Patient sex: M
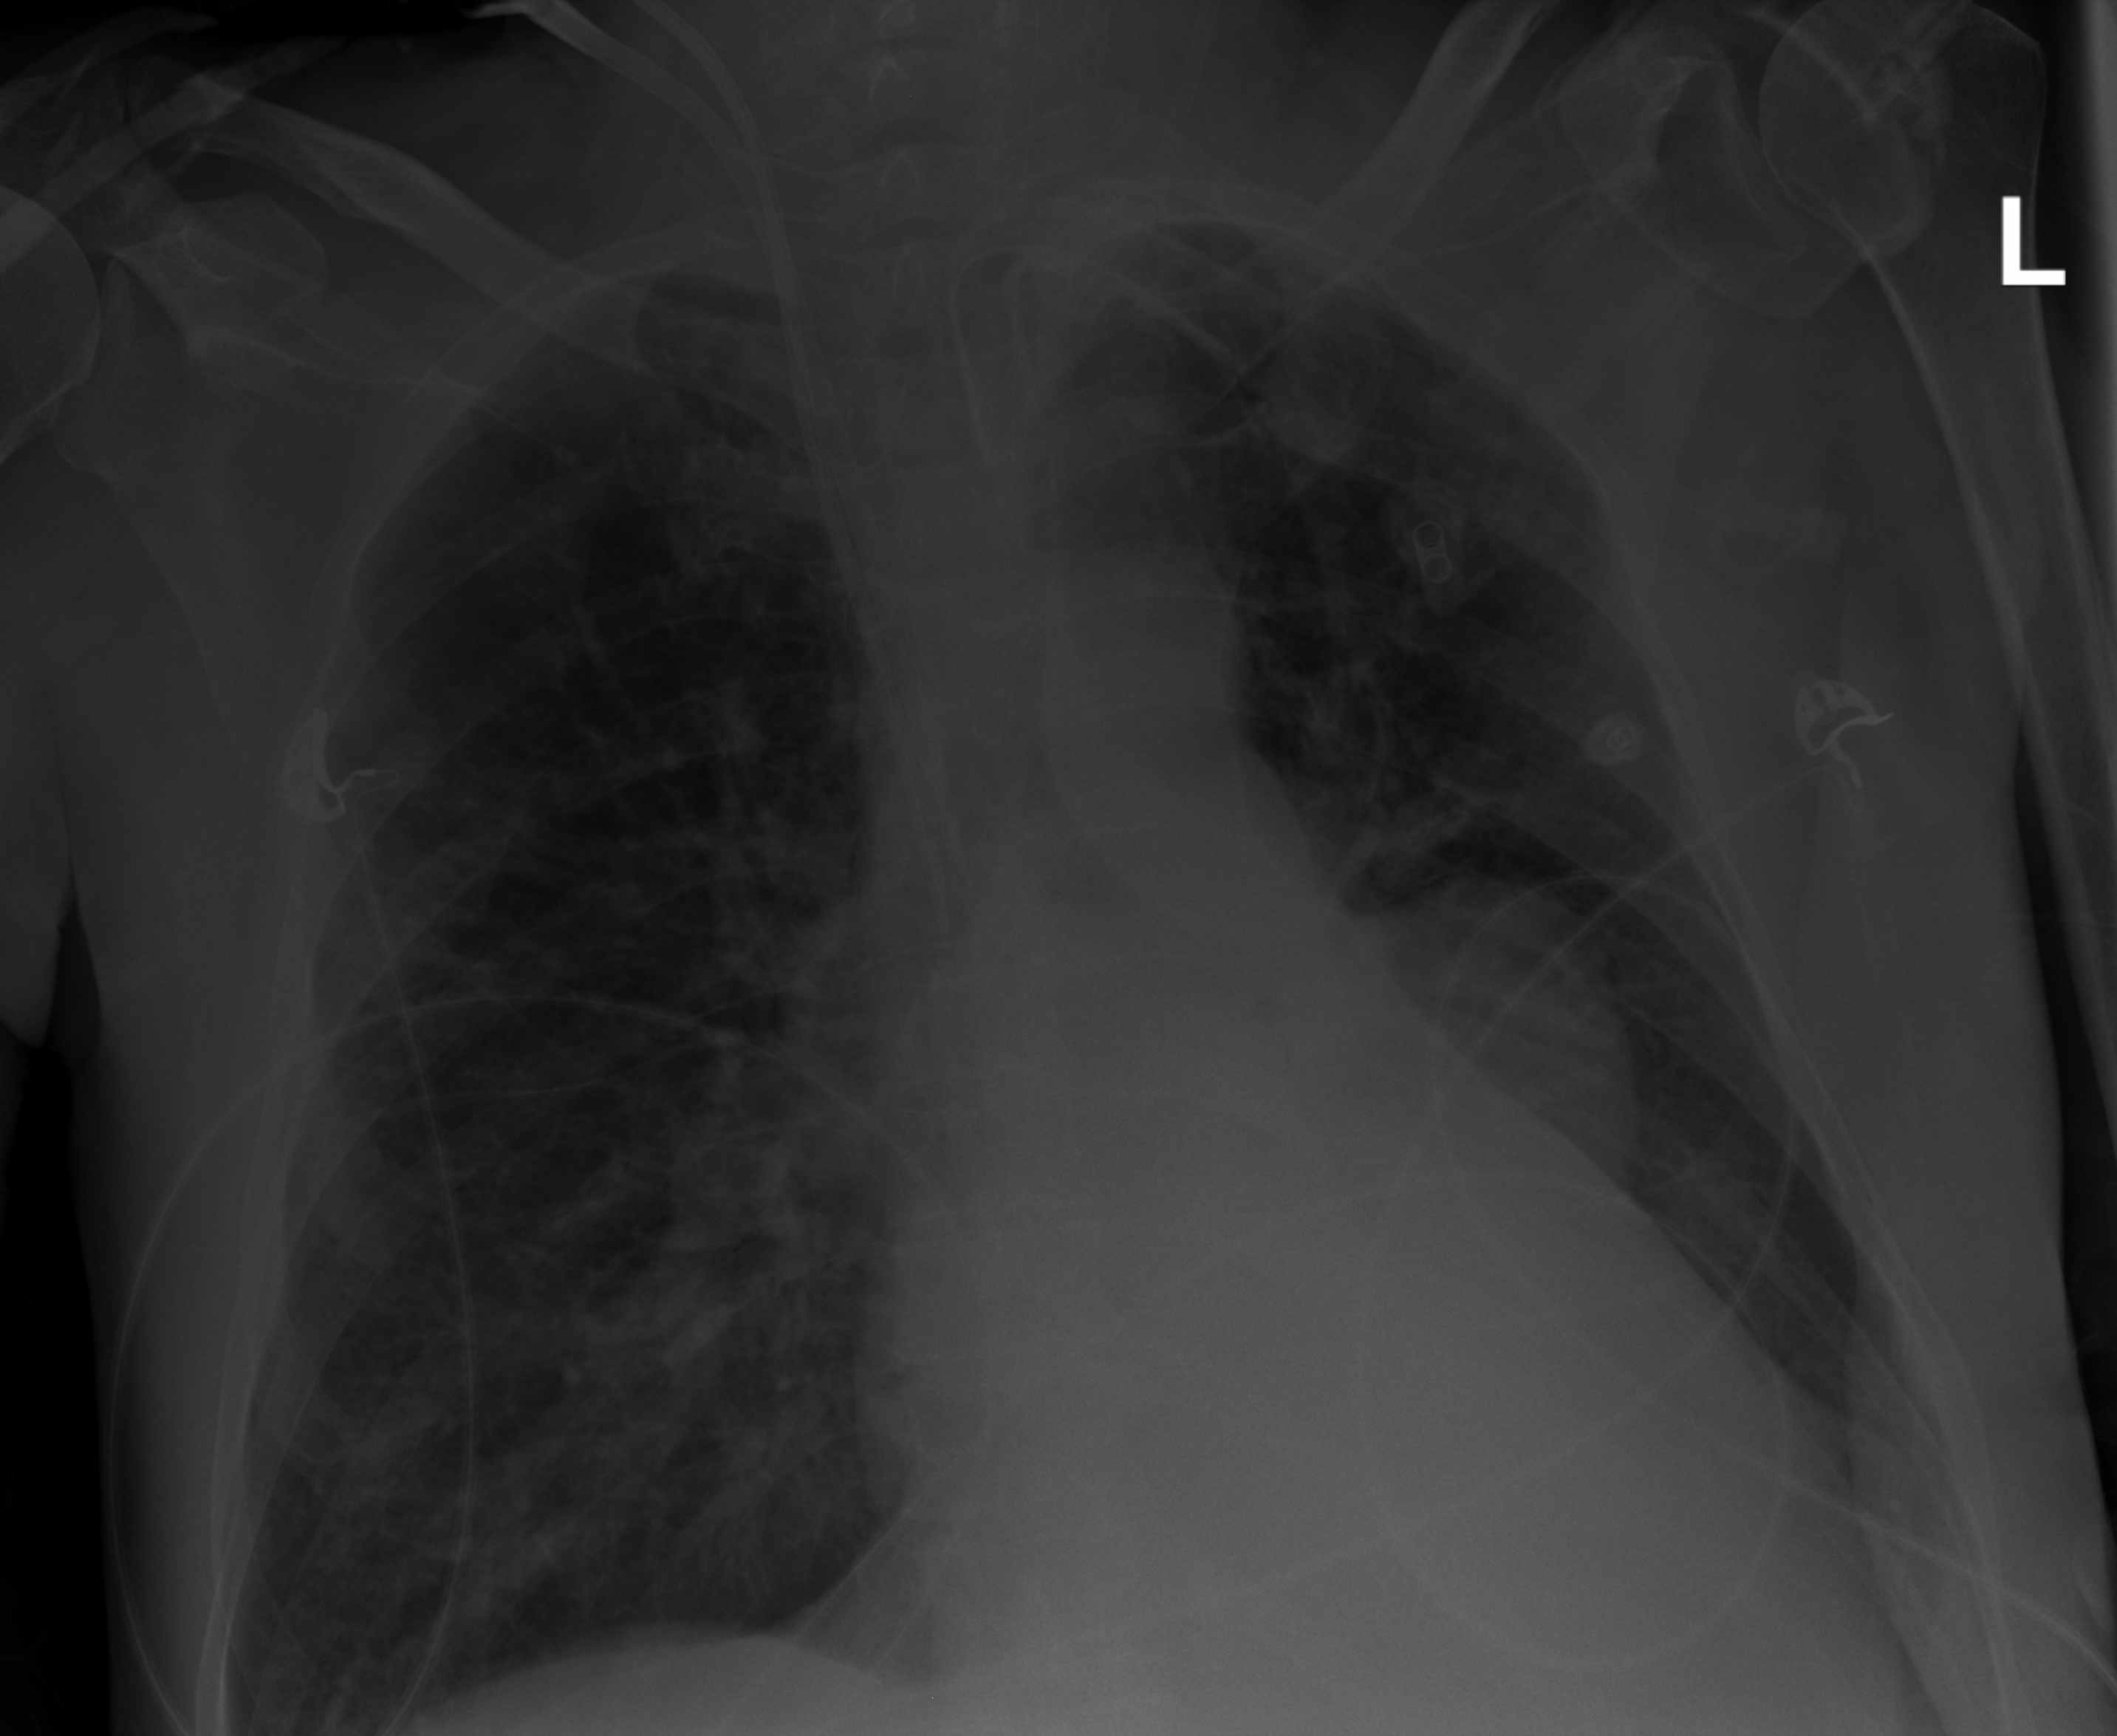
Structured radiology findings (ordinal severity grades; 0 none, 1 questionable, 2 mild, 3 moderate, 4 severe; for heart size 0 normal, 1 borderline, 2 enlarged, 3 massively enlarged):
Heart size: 1
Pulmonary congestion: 0
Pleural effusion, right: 0
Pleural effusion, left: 2
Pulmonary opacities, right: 2
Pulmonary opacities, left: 2
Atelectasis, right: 0
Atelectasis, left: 2